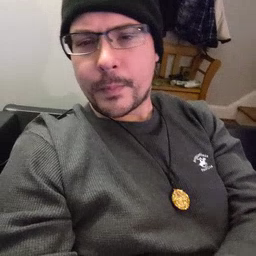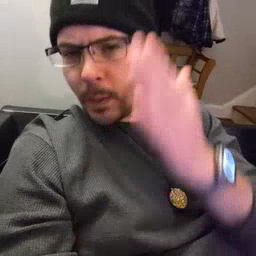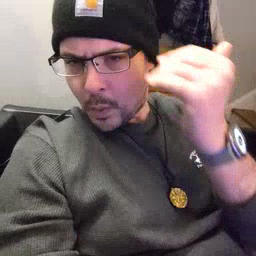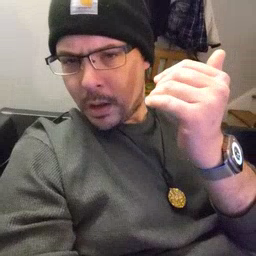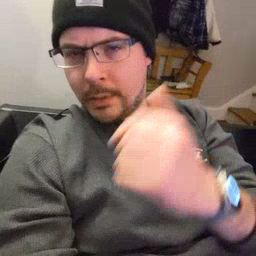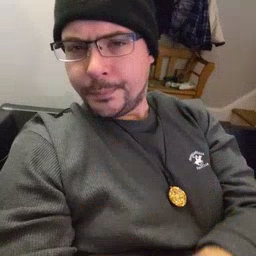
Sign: why